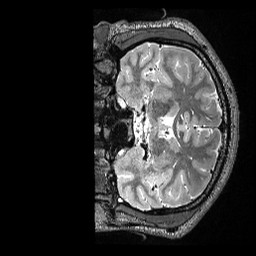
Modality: T2w
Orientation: coronal
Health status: healthy
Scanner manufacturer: siemens
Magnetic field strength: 3 T
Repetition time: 3.2 s
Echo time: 0.565 s